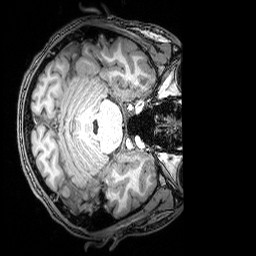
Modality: T1w
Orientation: axial
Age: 22
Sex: male
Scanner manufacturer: siemens
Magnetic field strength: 3 T
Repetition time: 2.53 s
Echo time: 0.00388 s